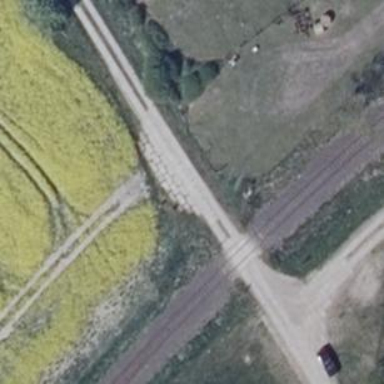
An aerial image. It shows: Railway level crossing.